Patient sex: M
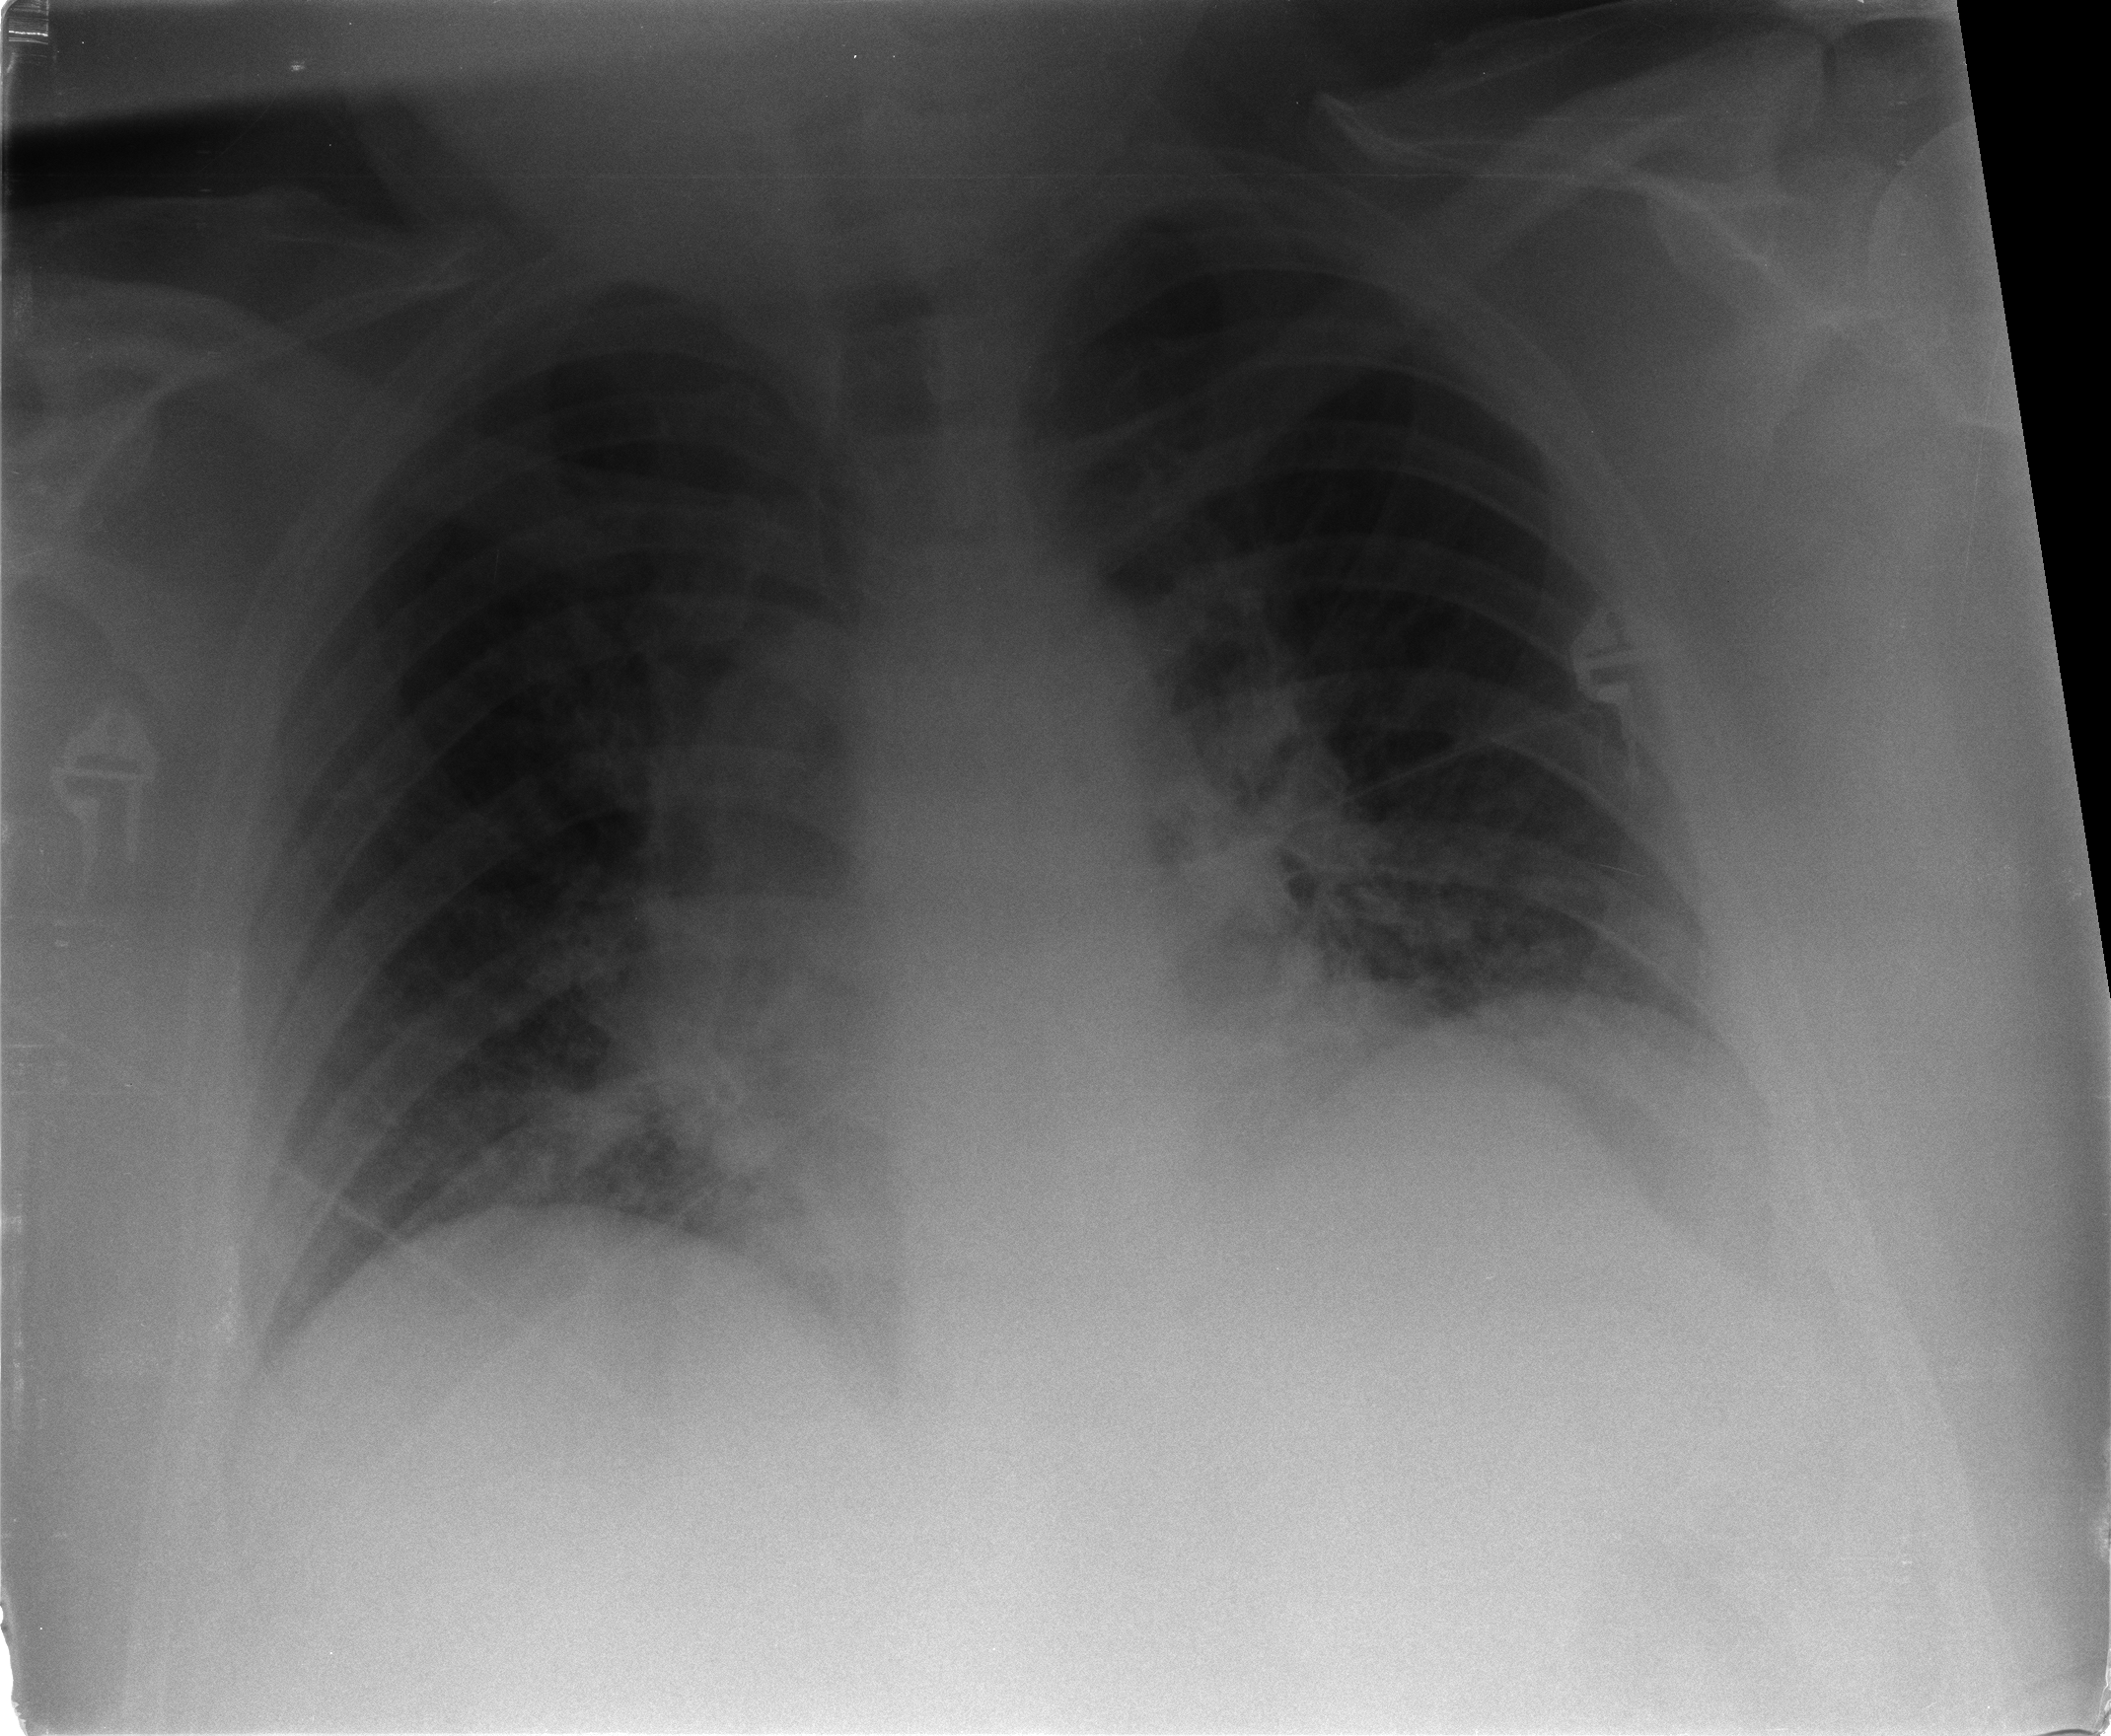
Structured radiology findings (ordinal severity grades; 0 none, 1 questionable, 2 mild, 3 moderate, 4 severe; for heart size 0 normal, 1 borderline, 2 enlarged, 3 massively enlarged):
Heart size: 2
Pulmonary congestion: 2
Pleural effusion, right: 0
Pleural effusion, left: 0
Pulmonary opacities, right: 0
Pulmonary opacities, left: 0
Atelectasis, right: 0
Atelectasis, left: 0